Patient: sex M, age 73
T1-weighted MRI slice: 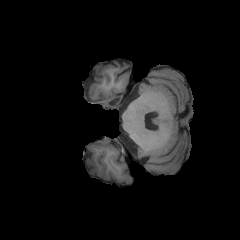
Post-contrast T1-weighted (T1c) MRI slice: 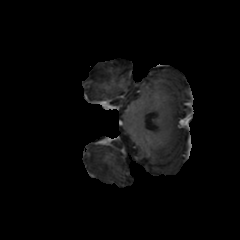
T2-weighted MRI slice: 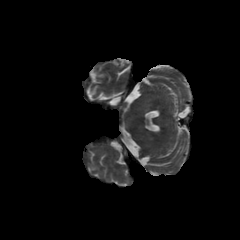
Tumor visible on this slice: no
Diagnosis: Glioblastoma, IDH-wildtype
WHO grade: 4